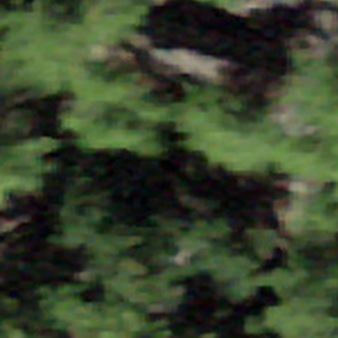
Label: other